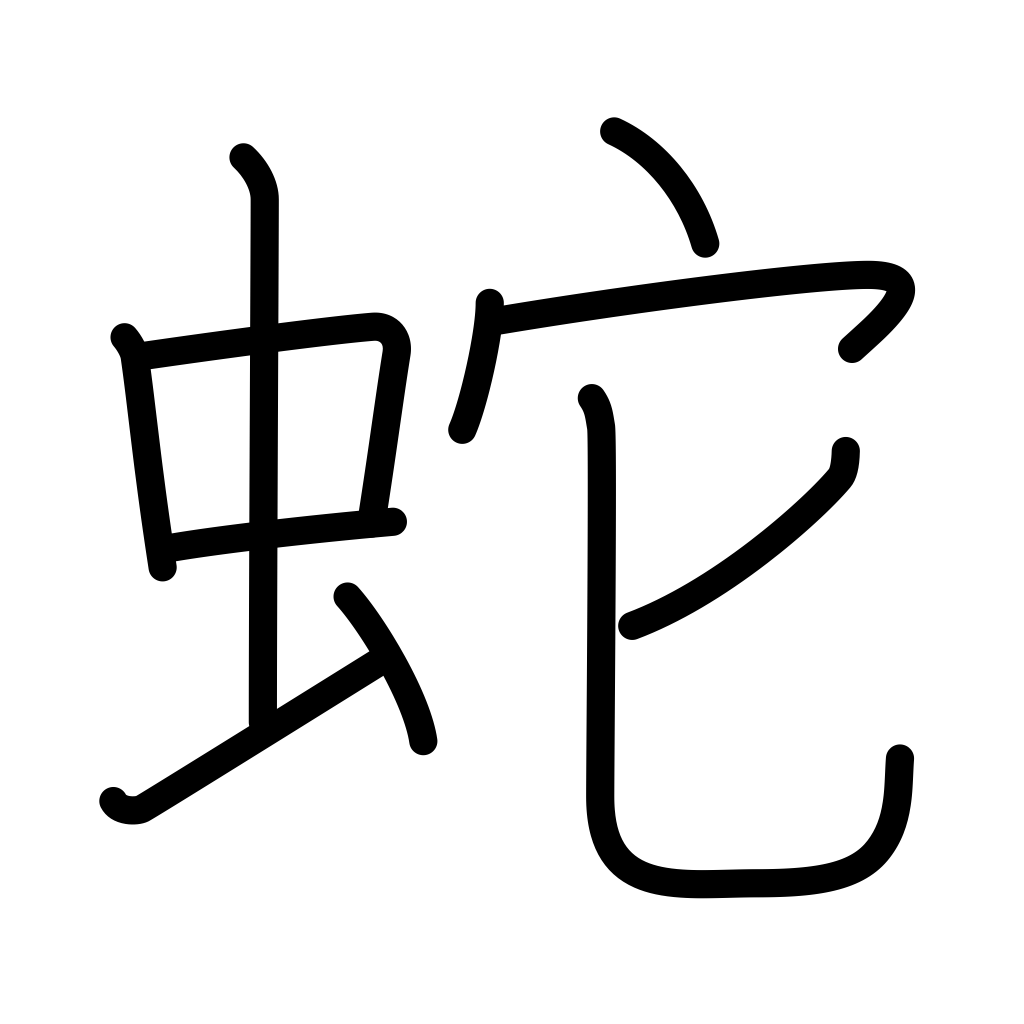
Meaning: snake, serpent, hard drinker